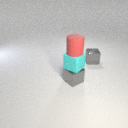
small cyan rubber cube above small gray metal cube